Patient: sex F, age 68
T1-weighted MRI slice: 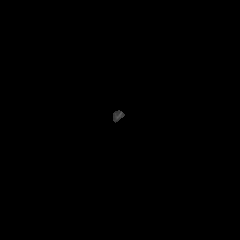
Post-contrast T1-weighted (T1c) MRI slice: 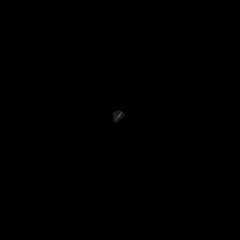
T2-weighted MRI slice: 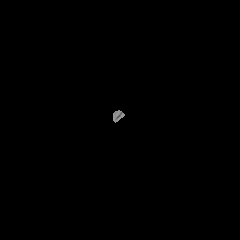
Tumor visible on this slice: no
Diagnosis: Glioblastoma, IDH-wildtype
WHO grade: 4